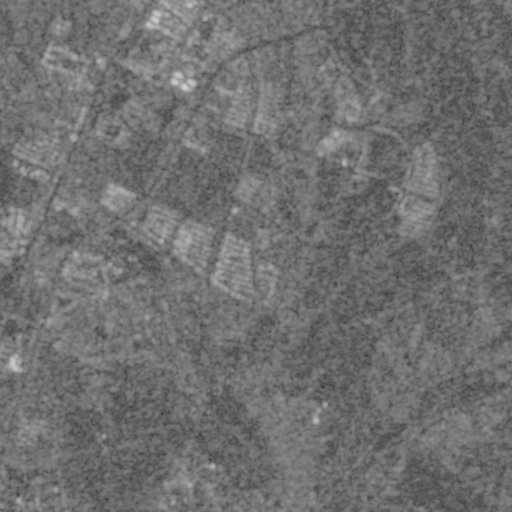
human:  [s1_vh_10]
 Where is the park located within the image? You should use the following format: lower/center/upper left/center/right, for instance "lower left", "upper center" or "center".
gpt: The park is located in the upper left of the image.
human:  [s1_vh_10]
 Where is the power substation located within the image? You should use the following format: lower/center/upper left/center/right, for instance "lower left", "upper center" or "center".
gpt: The power substation is located in the upper center of the image.
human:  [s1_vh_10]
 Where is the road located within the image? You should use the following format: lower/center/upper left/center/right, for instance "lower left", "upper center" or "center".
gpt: There is no road in the image.

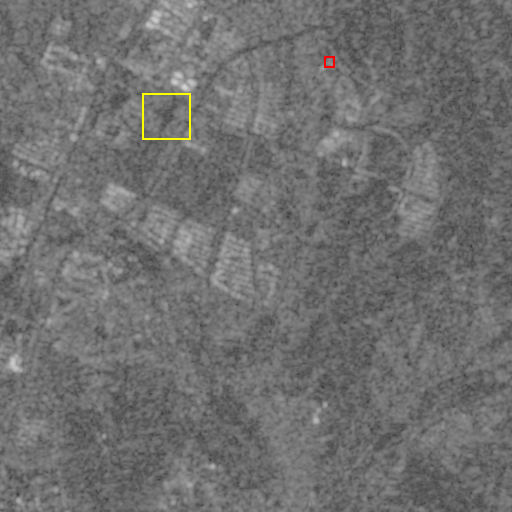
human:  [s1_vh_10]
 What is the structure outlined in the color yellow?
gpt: The structure outlined in yellow is a park.
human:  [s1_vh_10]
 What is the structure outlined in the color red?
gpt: The structure outlined in red is a power substation.
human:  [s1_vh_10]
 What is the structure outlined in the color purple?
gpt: There is no purple outline.